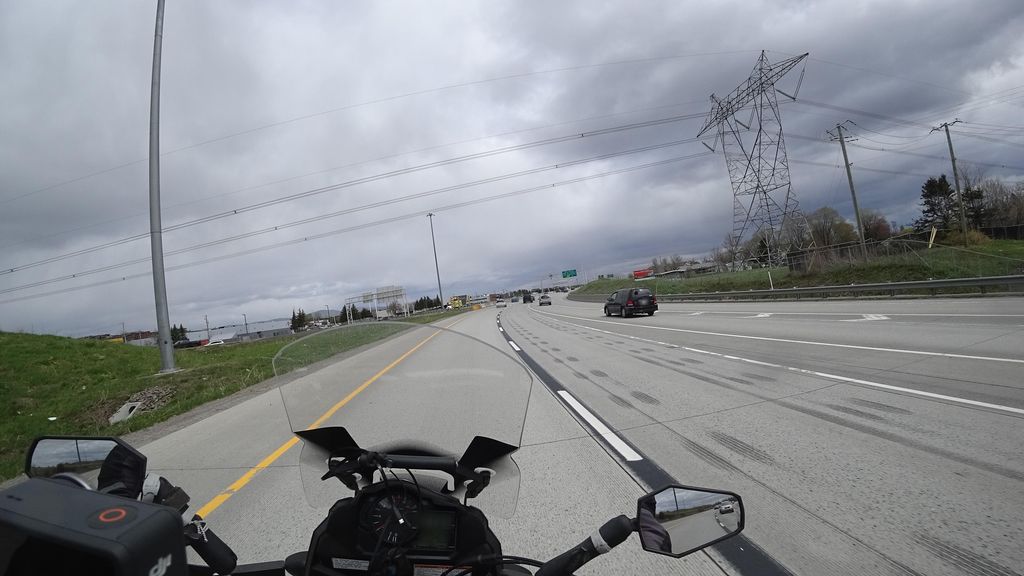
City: quebec_city